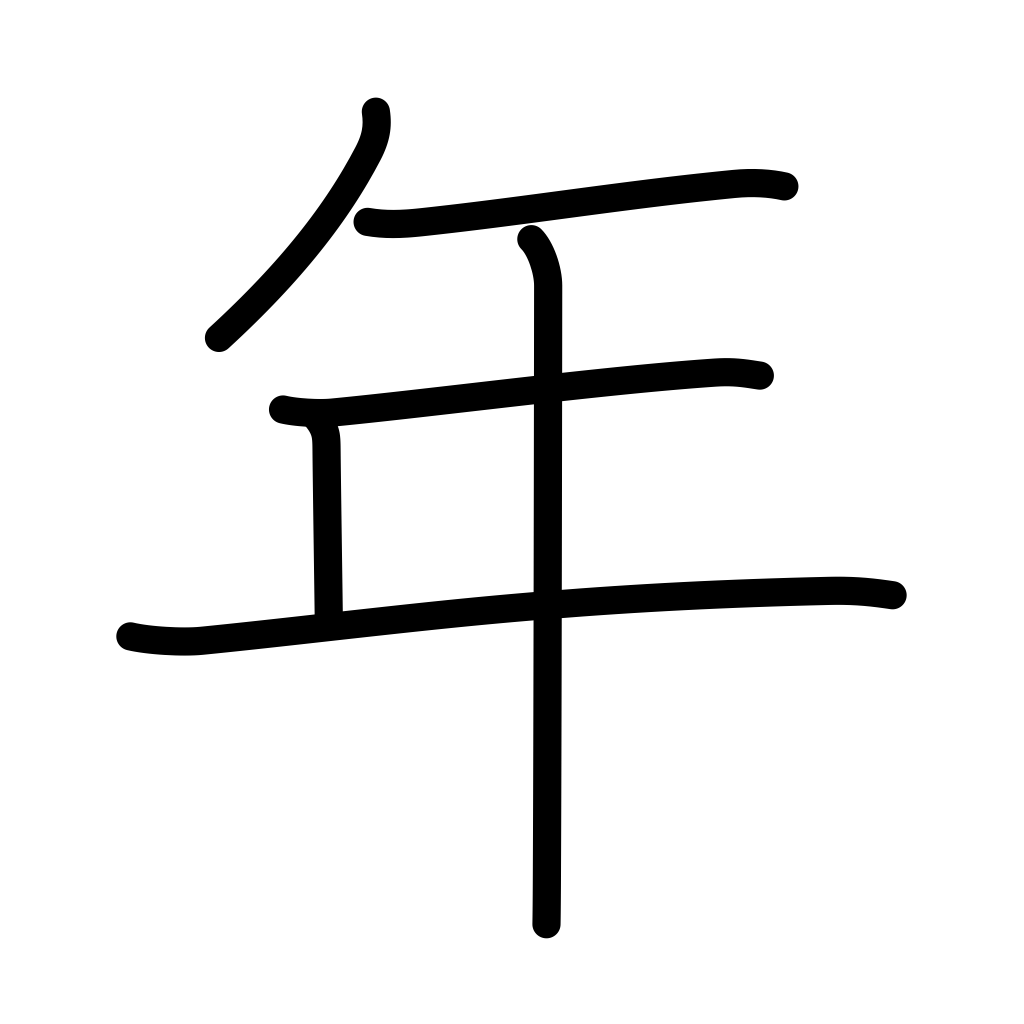
Meaning: year, counter for years